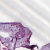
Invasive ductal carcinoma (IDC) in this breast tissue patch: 1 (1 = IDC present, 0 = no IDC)